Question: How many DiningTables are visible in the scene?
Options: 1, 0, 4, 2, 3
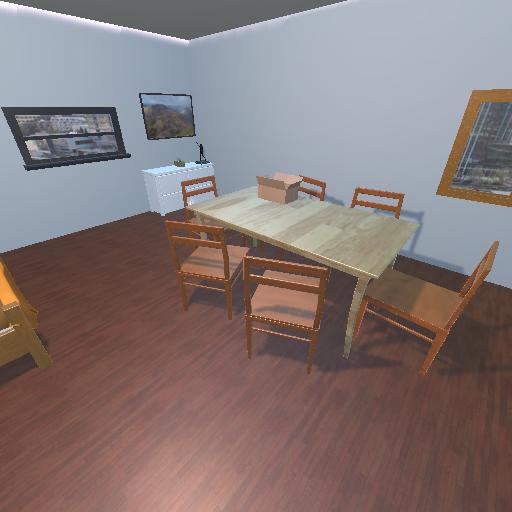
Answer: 1